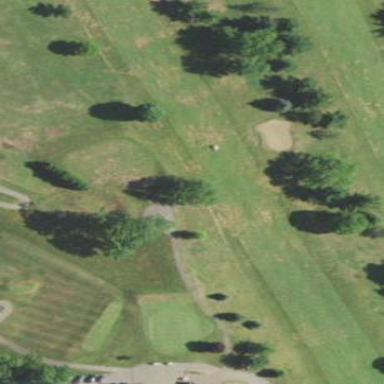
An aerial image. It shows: Lush grass fairway on golf course.